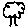
Label: tree